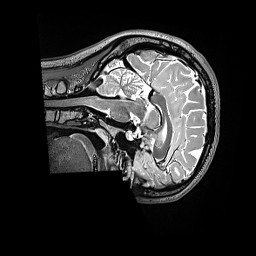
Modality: T2w
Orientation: sagittal
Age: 22
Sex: female
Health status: ill
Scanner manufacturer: siemens
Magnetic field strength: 3 T
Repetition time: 3.2 s
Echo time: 0.564 s